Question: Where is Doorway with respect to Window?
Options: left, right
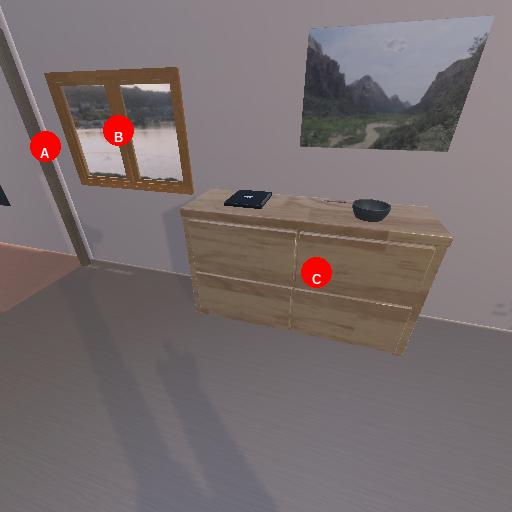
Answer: left